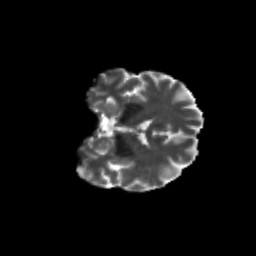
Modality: T2w
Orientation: coronal
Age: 62
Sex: male
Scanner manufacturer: siemens
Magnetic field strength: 3 T
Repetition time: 4.71 s
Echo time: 0.0906 s